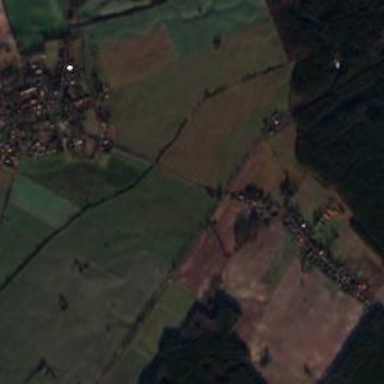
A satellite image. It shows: Village.